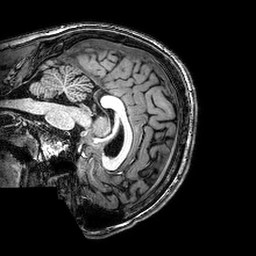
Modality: T1w
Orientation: sagittal
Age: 24
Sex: male
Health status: healthy
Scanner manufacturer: philips
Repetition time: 0.008167 s
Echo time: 0.00376 s